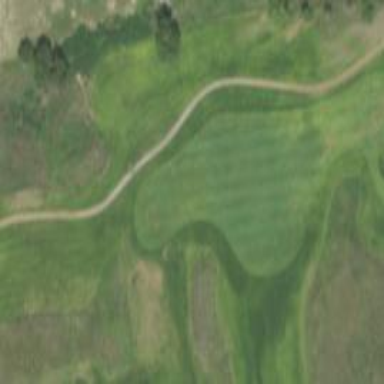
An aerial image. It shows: Area of rough grass used for golf.